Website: apple
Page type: delivery-shipping
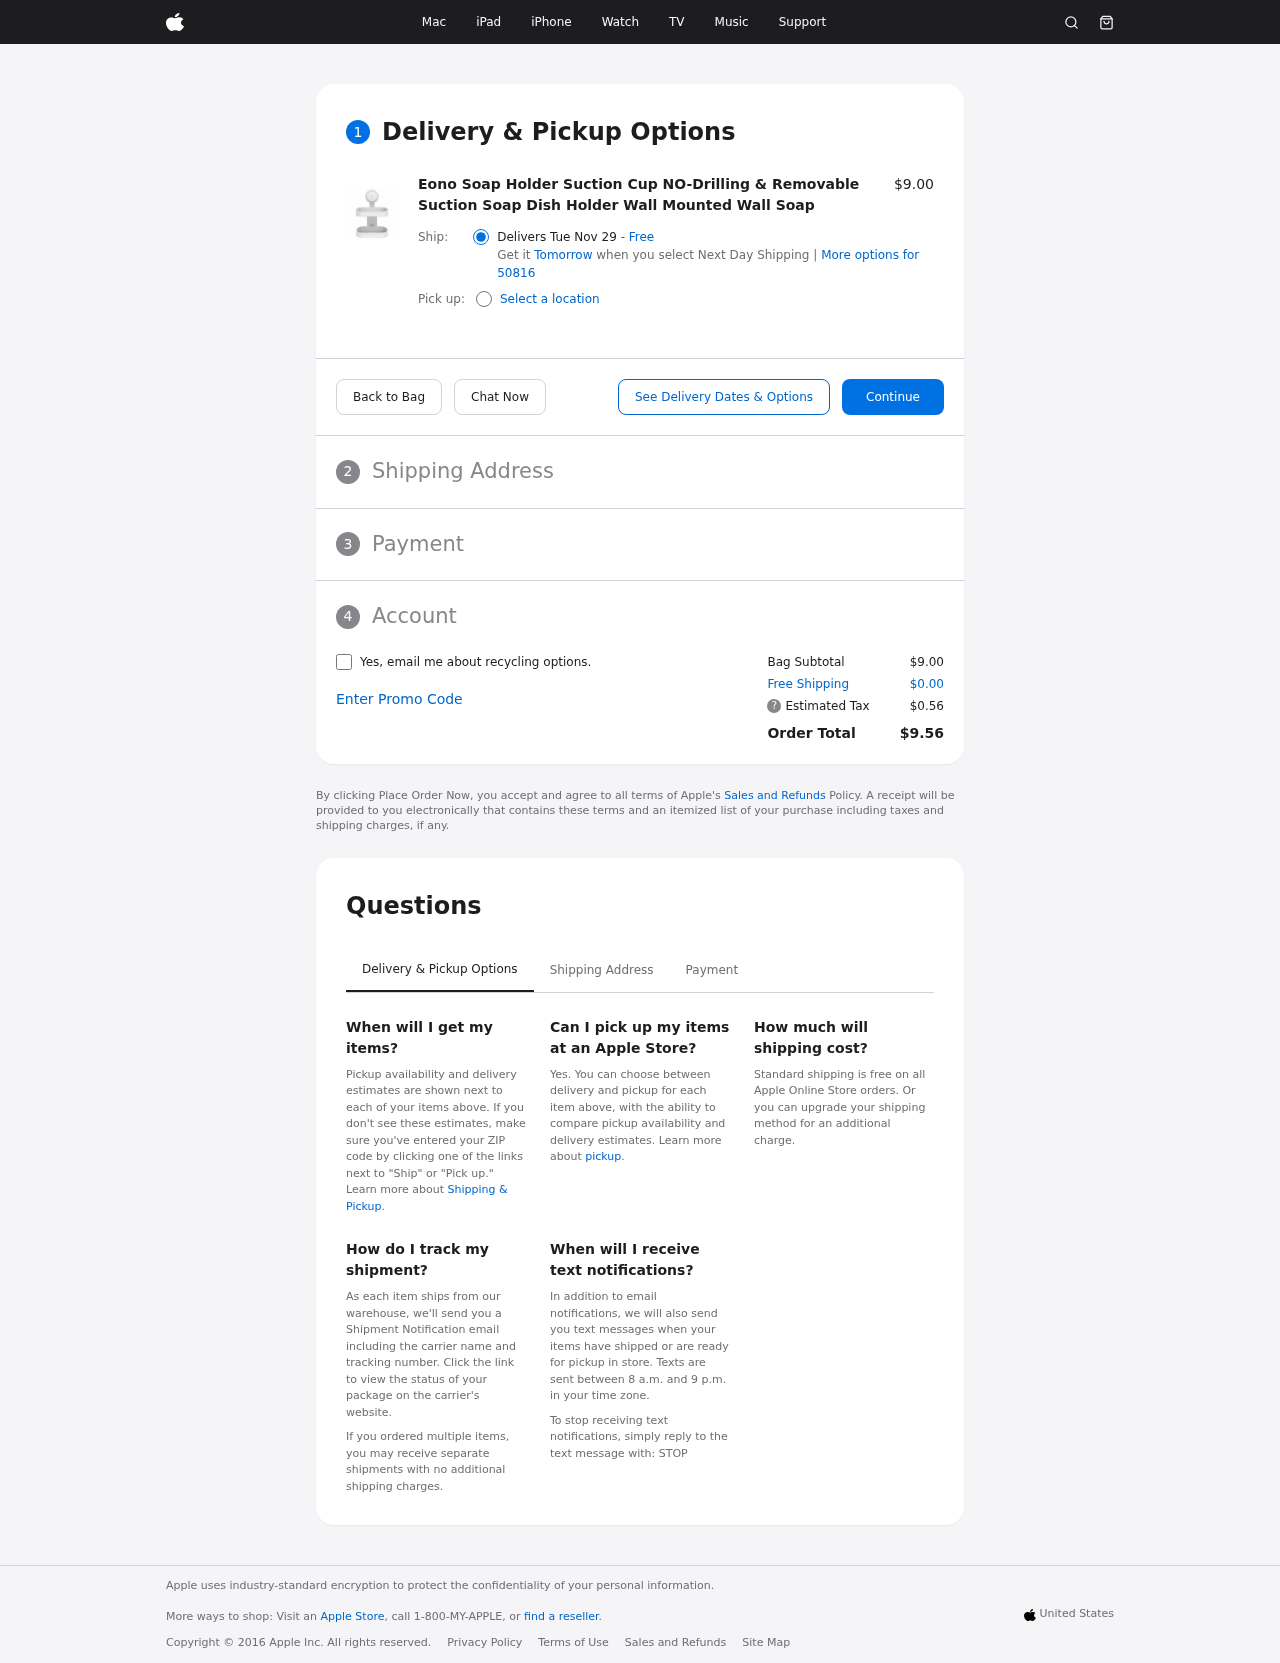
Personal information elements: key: PII_POSTCODE
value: More options for 50816
Product elements: key: PRODUCT1_NAME
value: Eono Soap Holder Suction Cup NO-Drilling & Removable Suction Soap Dish Holder Wall Mounted Wall Soap
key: PRODUCT1_PRICE
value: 9
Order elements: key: ORDER_DELIVERY_DATE
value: Delivers Tue Nov 29
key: ORDER_SUBTOTAL
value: $9.00
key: ORDER_SHIPPING_COST
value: $0.00
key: ORDER_TAX
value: $0.56
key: ORDER_TOTAL
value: $9.56